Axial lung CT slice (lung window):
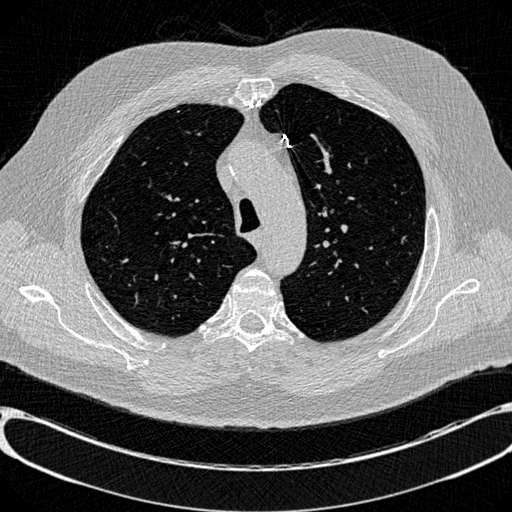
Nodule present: no